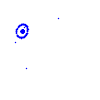
Particle: electron